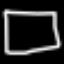
Label: square